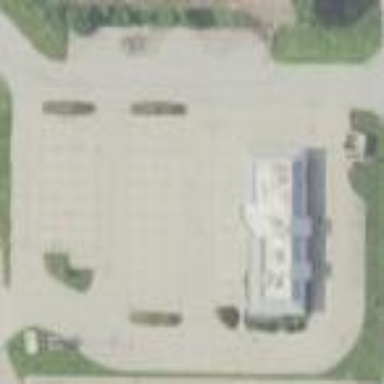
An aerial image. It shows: Retail area.